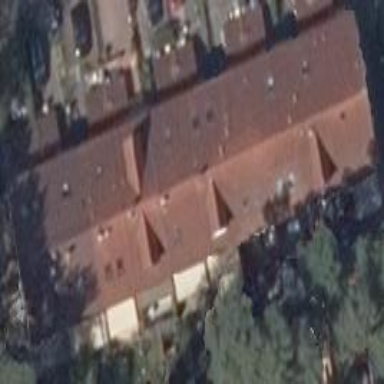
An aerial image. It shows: Terrace building.